Aerial crown-view tile of a tropical tree (Barro Colorado Island, Panama), acquired 20250915:
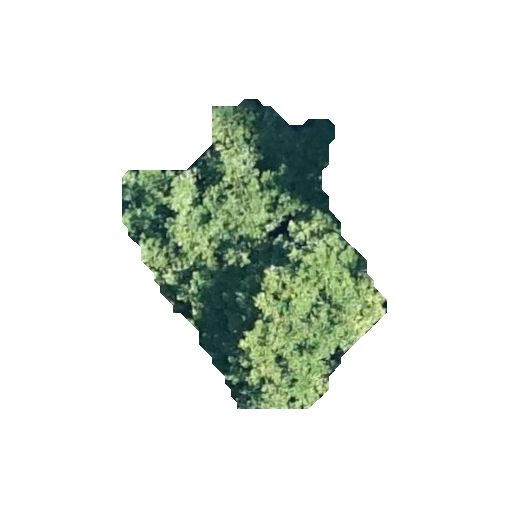
Species: Ocotea oblonga
GBIF accepted scientific name: Ocotea oblonga
Crown area: 71.154 m²